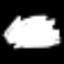
Label: squiggle